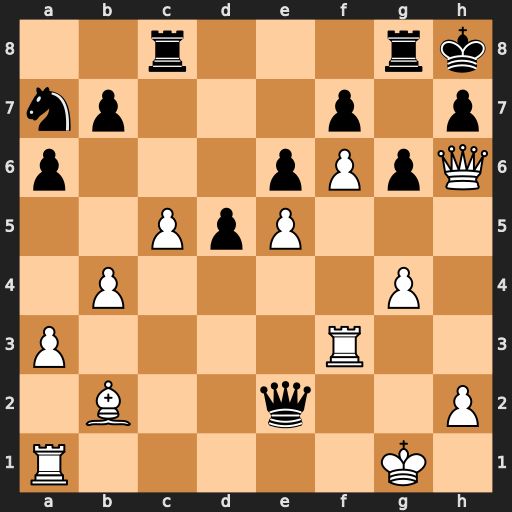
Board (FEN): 2r3rk/np3p1p/p3pPpQ/2PpP3/1P4P1/P4R2/1B2q2P/R5K1
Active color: w
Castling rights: -
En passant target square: -
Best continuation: Qxh7+ Kxh7 Rh3#